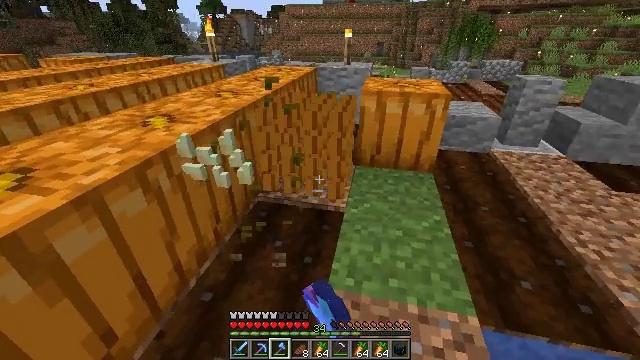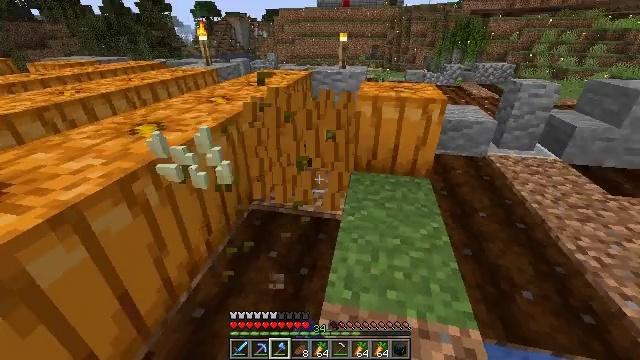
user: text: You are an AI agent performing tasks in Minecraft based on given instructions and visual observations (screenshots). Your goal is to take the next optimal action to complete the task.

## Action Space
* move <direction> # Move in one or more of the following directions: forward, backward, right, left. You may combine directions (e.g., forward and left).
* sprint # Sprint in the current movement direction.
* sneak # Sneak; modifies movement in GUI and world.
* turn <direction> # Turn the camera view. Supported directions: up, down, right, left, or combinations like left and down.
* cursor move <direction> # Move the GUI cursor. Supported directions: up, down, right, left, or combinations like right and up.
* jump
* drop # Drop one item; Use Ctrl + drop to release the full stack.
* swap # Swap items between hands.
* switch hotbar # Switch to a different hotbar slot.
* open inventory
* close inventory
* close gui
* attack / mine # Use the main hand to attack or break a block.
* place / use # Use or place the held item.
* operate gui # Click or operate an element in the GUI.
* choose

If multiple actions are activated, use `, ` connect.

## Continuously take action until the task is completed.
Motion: motion action
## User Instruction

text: Mine the pumpkin stem to harvest it.
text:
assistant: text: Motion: move forward, turn right, attack / mine
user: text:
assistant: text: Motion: attack / mine